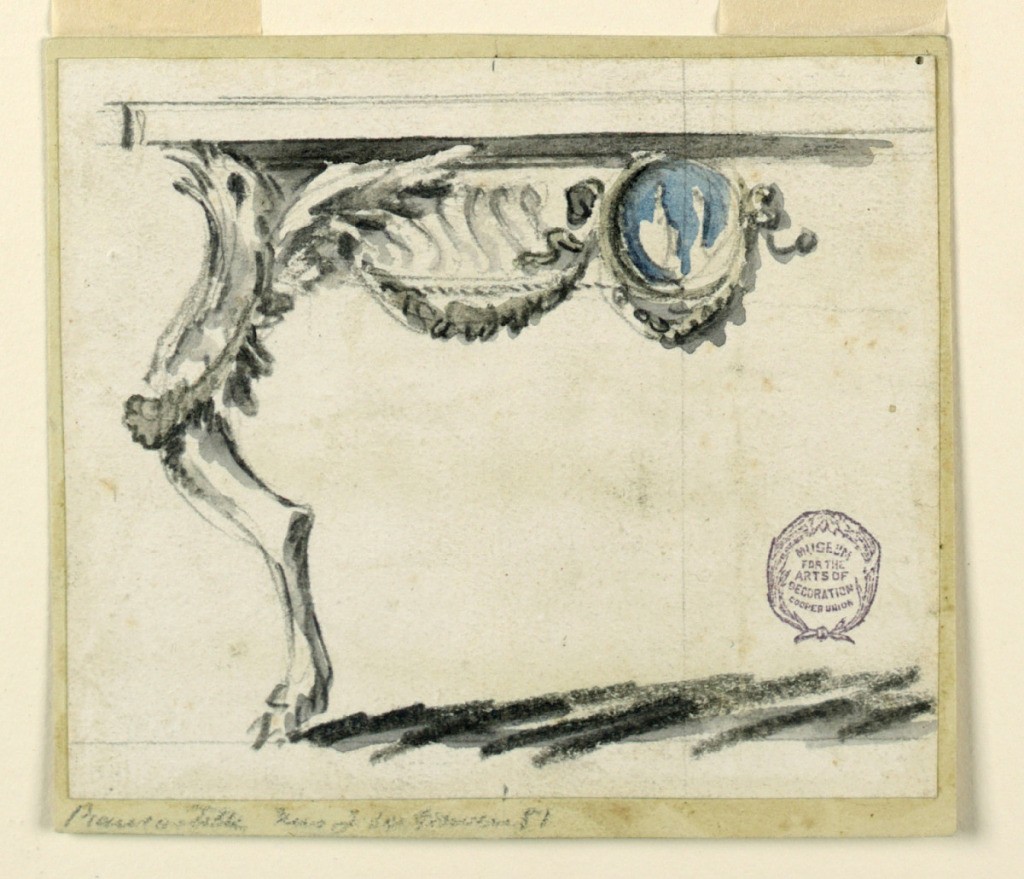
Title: Design for a Console Table
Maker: Giuseppe Valadier, Italian, 1762–1839
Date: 1800–1820
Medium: Pen and ink, brush and wash on paper
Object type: Drawing
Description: Elevation of a partial table. The leg in the form of a bird with claw foot. Three festoons and a central blue medallion. Dark cast shadow below.